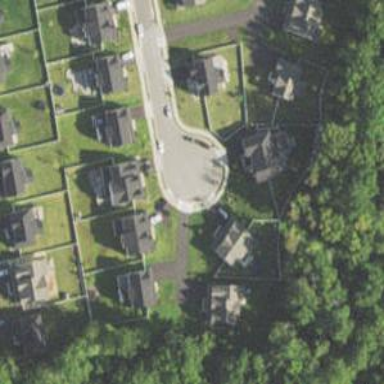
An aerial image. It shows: Driveway leading to service road.